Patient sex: M
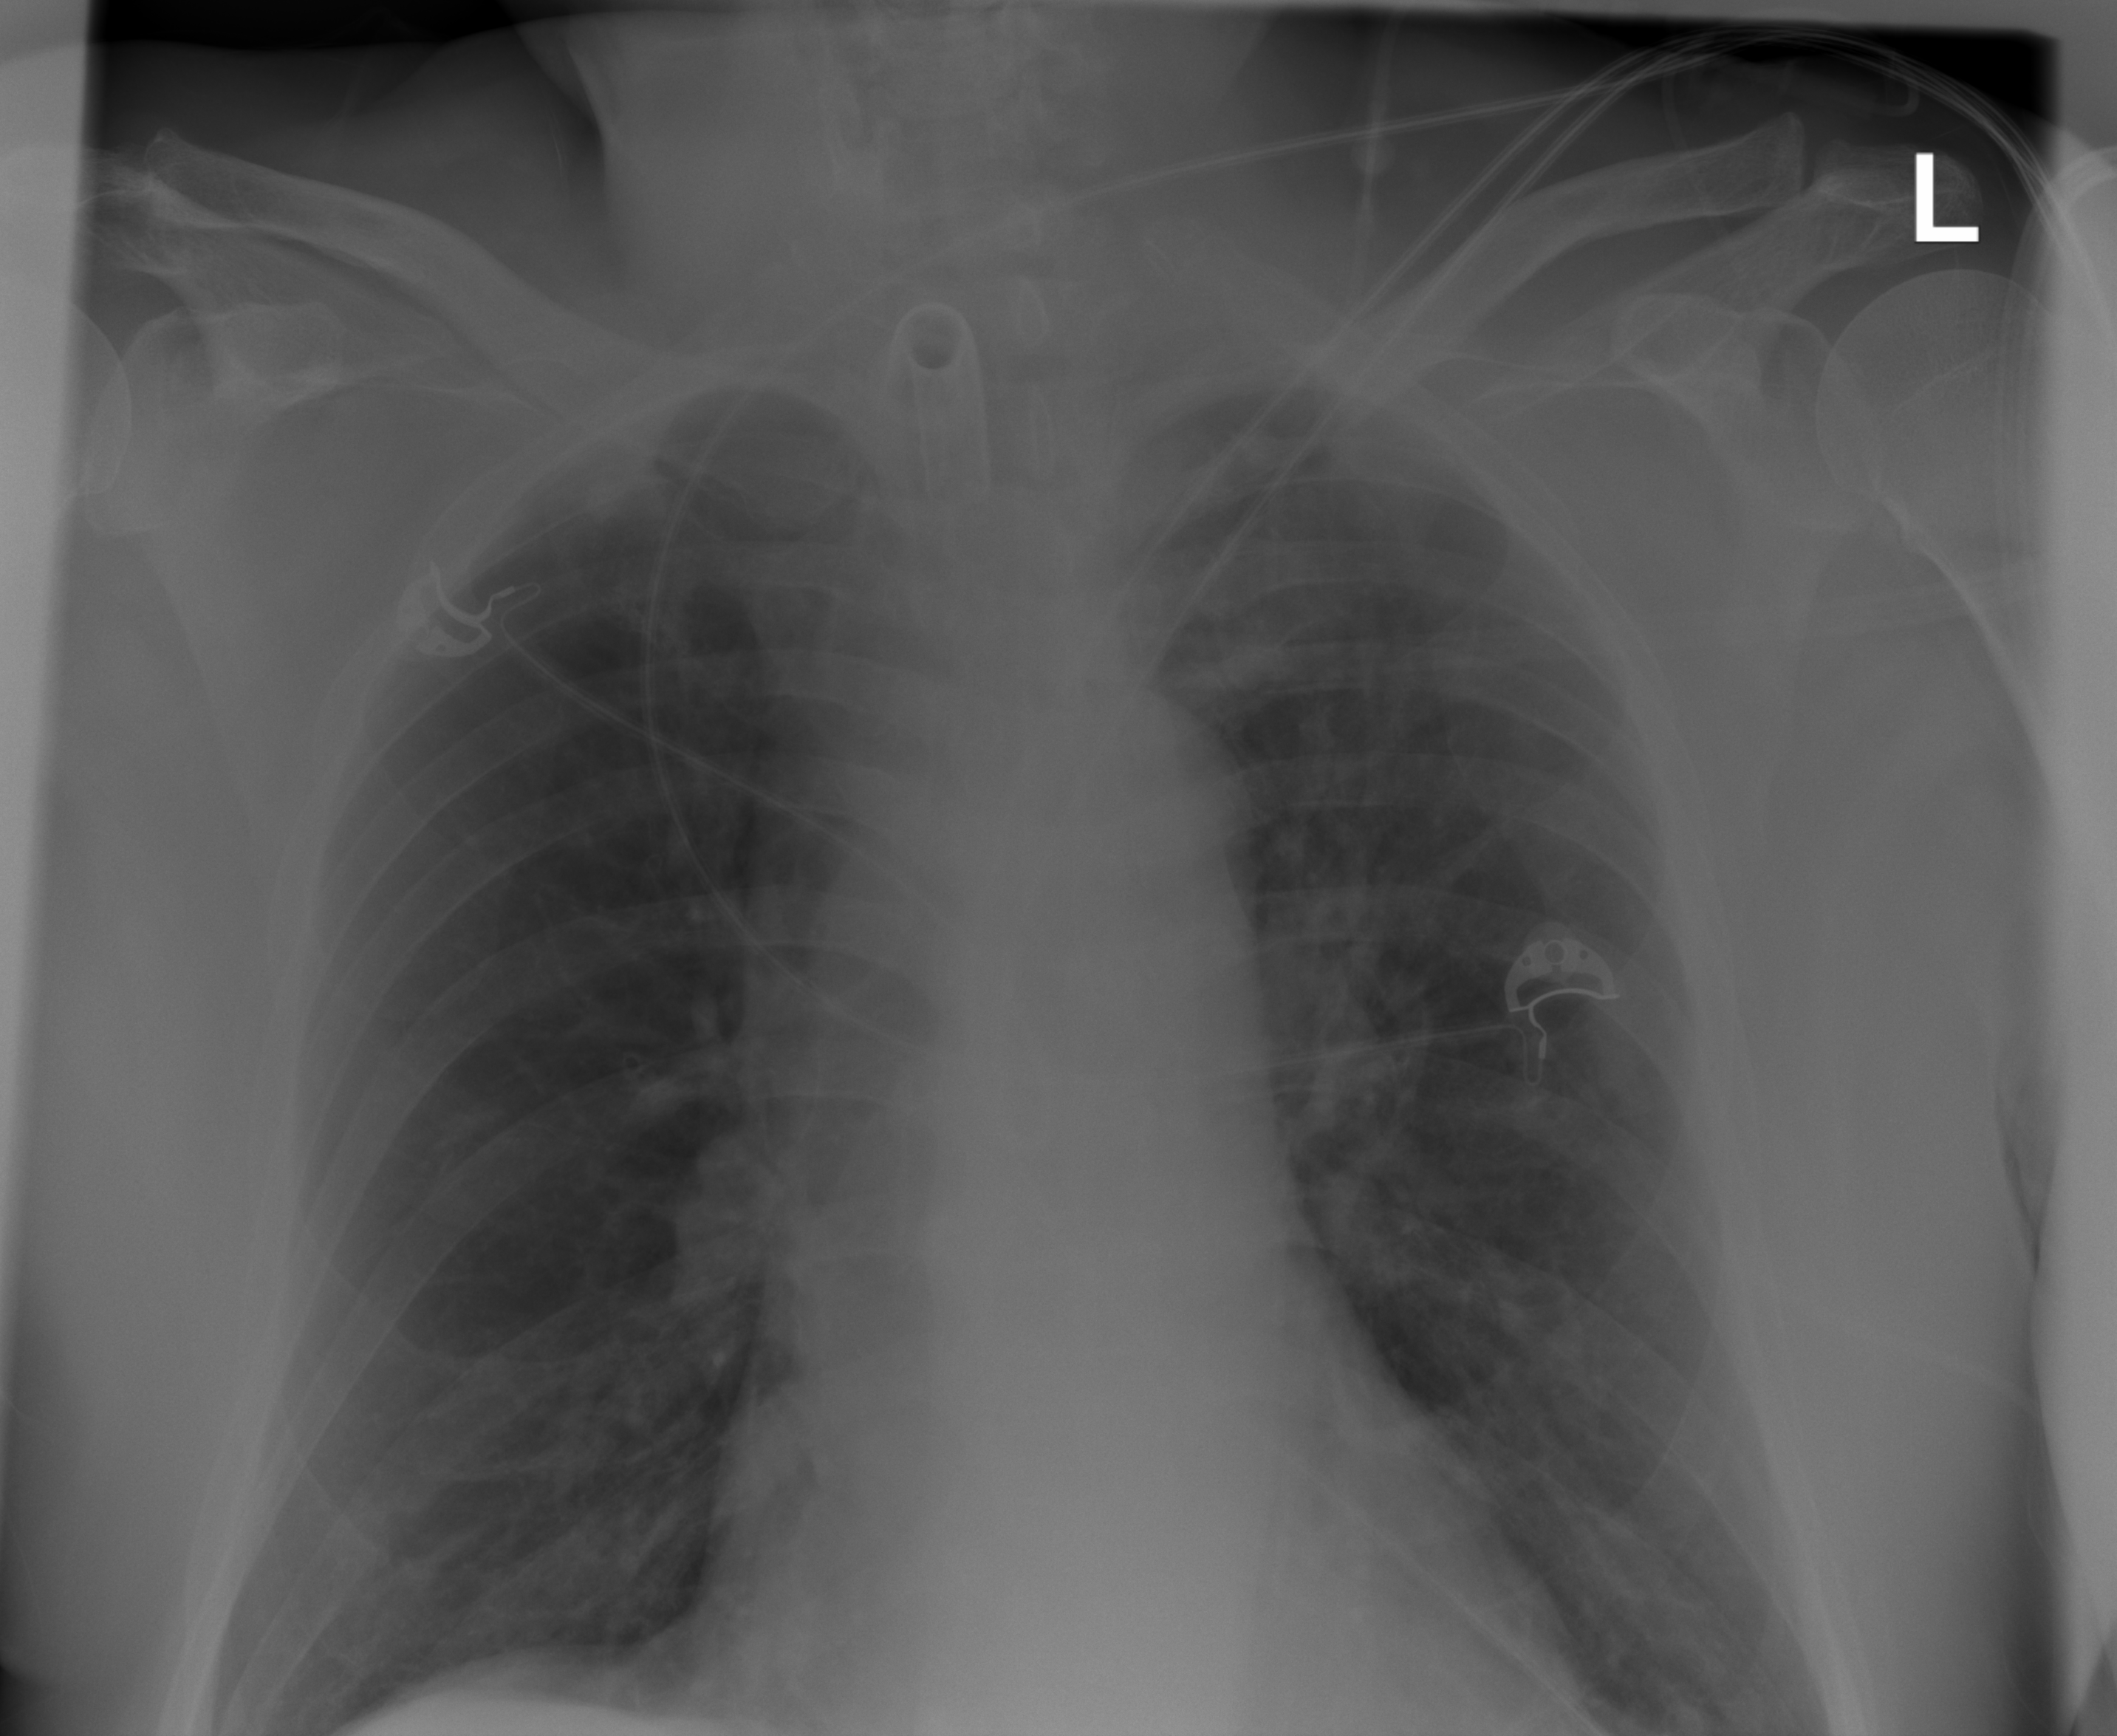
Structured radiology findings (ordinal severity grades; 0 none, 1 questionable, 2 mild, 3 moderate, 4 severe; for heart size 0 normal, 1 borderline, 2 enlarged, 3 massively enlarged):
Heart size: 0
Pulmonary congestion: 2
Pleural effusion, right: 0
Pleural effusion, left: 0
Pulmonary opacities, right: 0
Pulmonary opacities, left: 0
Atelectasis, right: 2
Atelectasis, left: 2